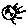
Label: sun